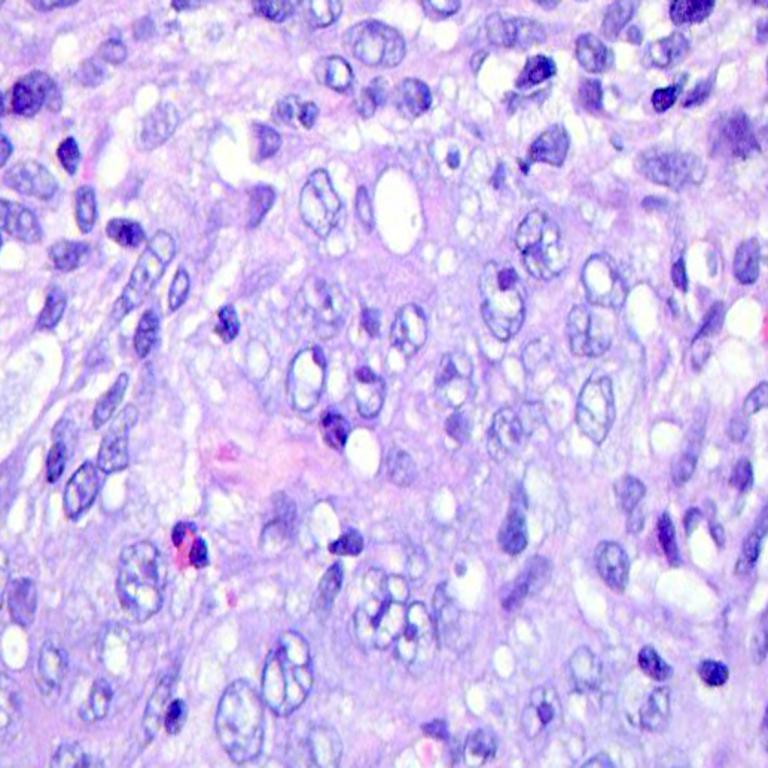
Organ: colon
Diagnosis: adenocarcinomas